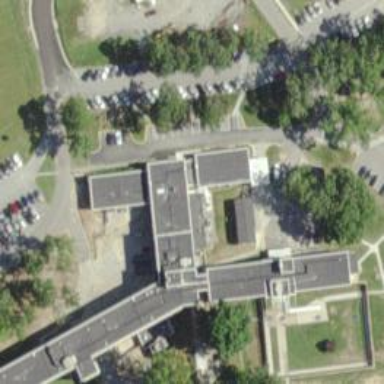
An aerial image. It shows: Hospital building.